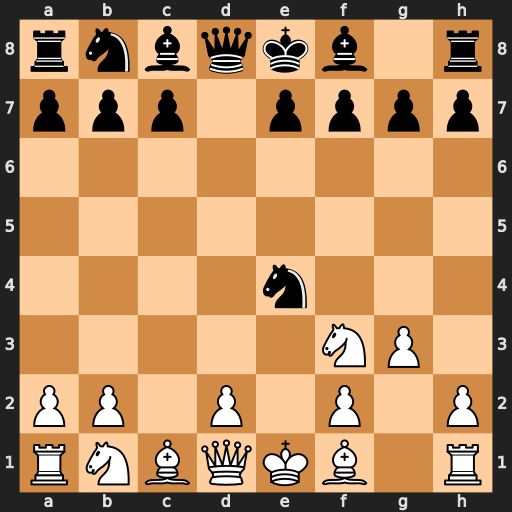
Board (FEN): rnbqkb1r/ppp1pppp/8/8/4n3/5NP1/PP1P1P1P/RNBQKB1R
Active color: w
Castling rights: KQkq
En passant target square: -
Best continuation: Qa4+ Nc6 Qxe4